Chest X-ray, PA view. Patient: 44 years old, sex M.
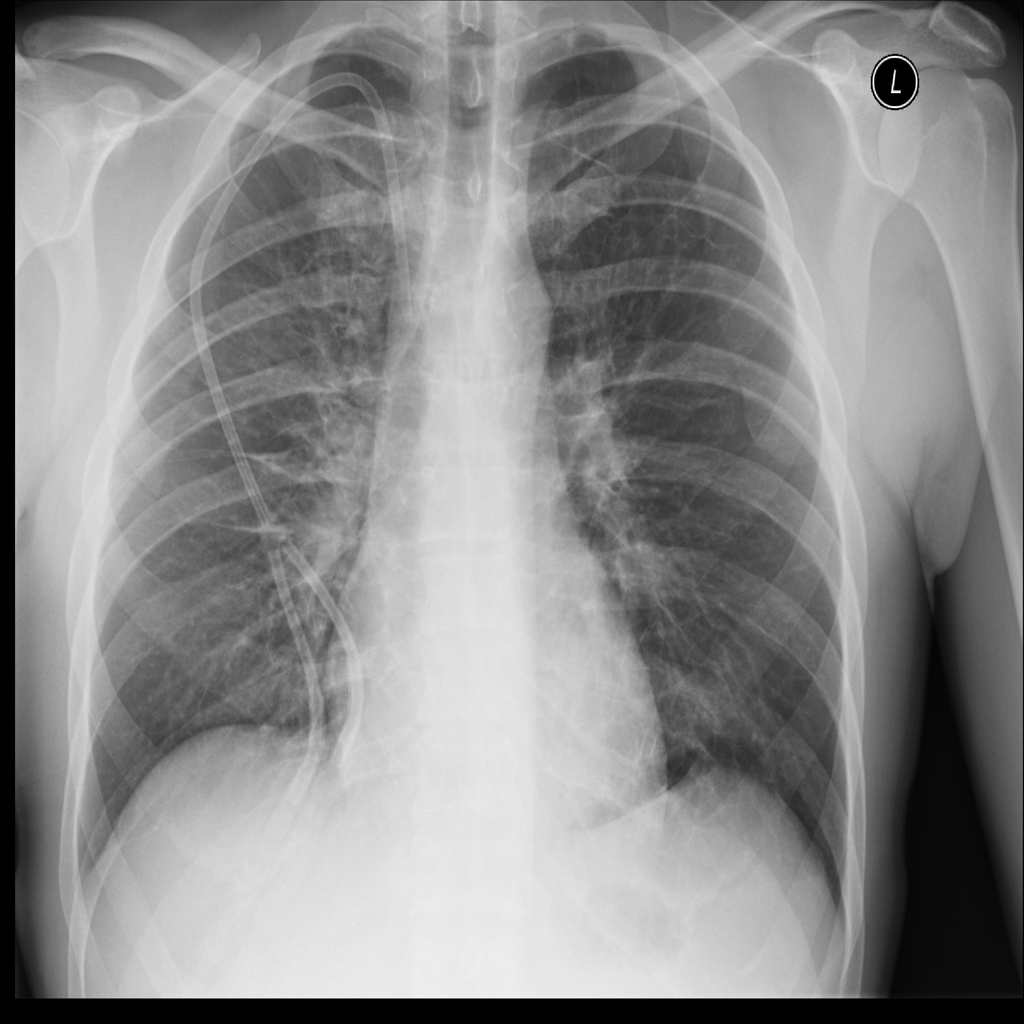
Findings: Infiltration